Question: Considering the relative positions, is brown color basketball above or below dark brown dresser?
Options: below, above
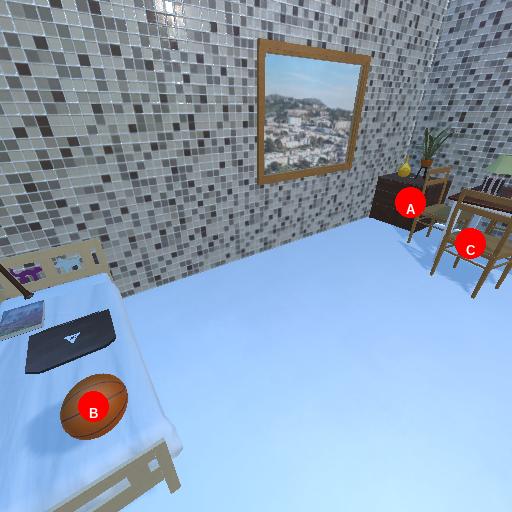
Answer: below